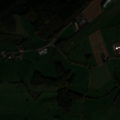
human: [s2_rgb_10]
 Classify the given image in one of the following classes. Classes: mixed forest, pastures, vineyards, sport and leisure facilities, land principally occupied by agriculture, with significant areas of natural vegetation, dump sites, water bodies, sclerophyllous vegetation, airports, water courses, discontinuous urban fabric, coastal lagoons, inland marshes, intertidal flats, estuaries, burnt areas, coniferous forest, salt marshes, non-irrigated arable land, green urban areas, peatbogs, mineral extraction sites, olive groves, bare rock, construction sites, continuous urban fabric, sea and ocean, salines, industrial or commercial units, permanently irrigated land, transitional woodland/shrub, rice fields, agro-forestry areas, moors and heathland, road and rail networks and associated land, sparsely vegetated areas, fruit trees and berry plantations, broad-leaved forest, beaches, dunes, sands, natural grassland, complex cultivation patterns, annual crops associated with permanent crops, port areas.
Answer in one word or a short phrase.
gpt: discontinuous urban fabric, sport and leisure facilities, pastures, land principally occupied by agriculture, with significant areas of natural vegetation, mixed forest